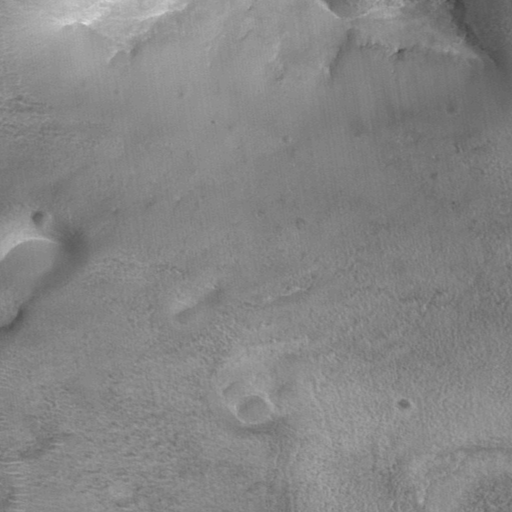
Classes present: Background